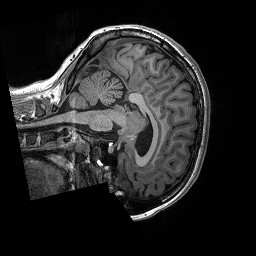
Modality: T1w
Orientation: sagittal
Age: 20
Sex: female